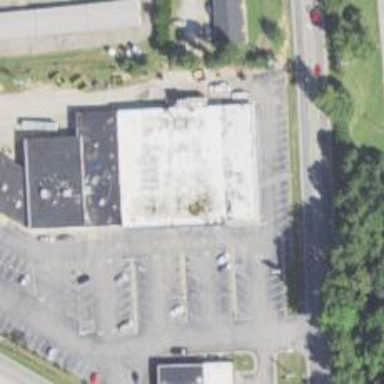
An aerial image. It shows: Supermarket.